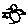
Label: bird